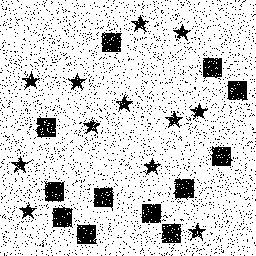
Squares: 12
Triangles: 0
Stars: 12
Total shapes: 24